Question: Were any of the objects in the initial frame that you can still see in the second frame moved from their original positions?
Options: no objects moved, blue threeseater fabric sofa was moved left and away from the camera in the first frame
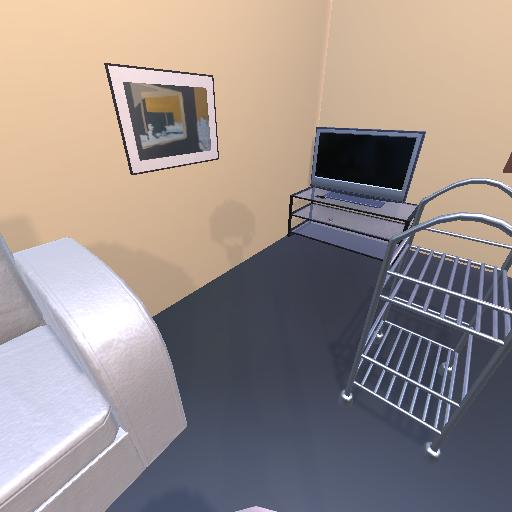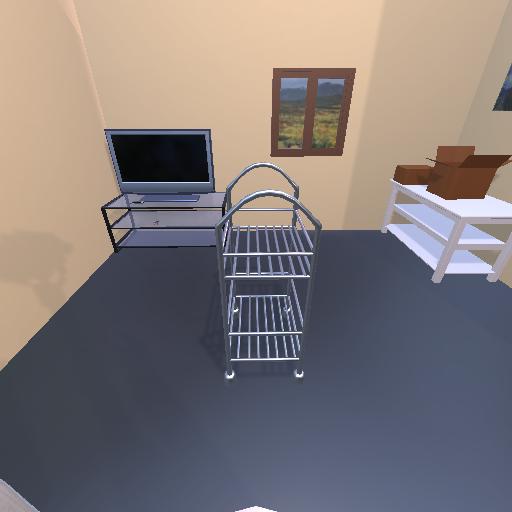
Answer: no objects moved